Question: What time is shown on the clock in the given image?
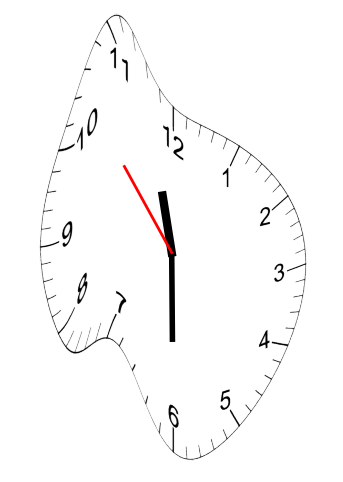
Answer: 11:29:53